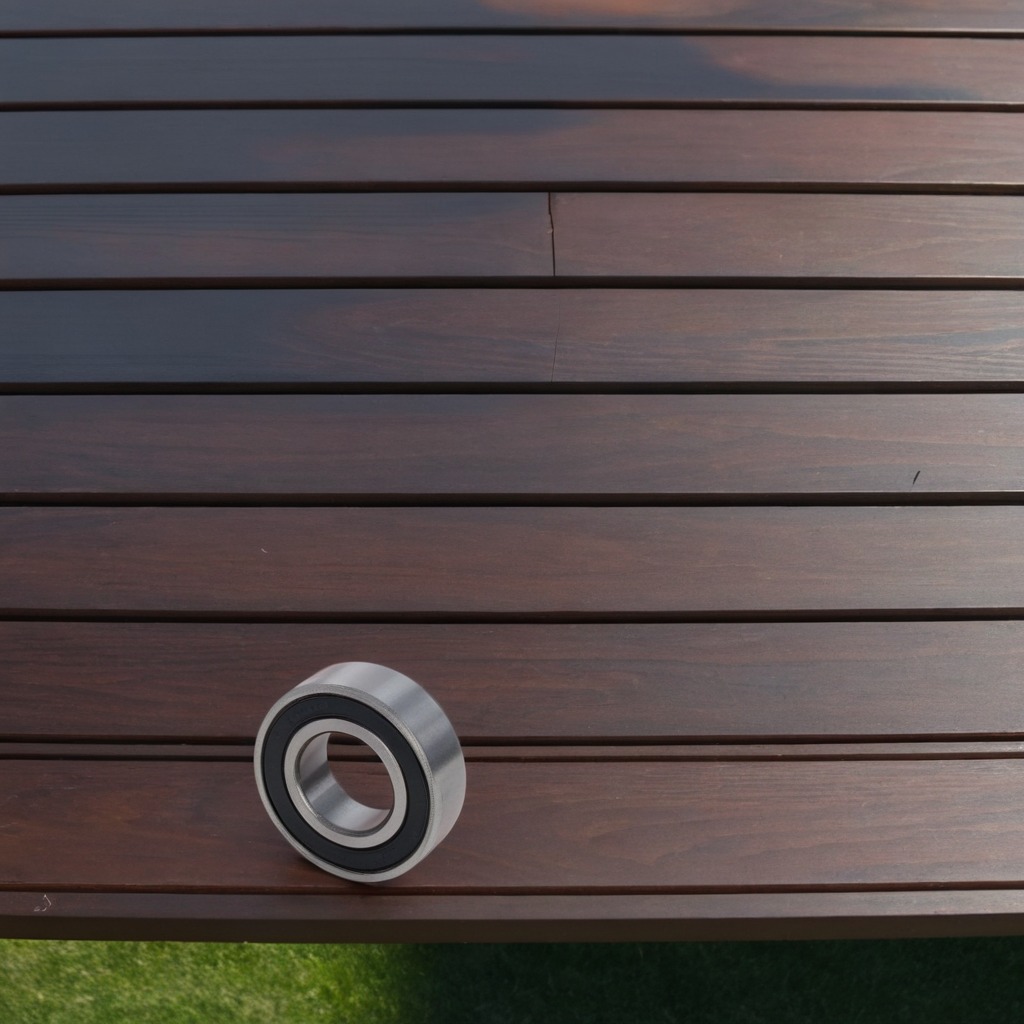
A metal ball bearing is lying on the workbench.